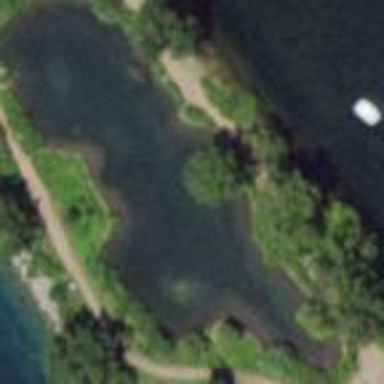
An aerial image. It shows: Pond with natural water.